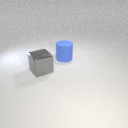
large blue rubber cylinder behind large gray metal cube